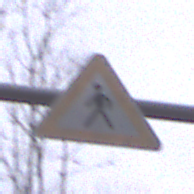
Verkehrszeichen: FussgaengerRechts
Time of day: Midday
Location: Outdoor (Nature)
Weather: Overcast
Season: Autumn
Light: Natural